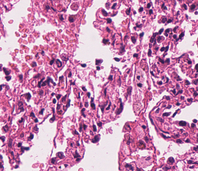
Tumor epithelial tissue: no
Tumor-associated stroma tissue: no
Normal tissue: yes